Question: '''
<div class="n-marker n-float-left"><svg>some</svg></div>
<div class="n-list-text">Lorem Ipsum</div>
.n-float-left {
float: left;
}
.n-marker {
width: 3rem;
height: 3rem;
}
'''
I have failed to make the marker displace the whole text. I don't need any text to the left of the line. How can I resolve this?
'''
.n-float-left {
float: left;
}
.n-marker {
width: 3rem;
height: 3rem;
}
.n-list-text {}
'''
'''
<div class="n-marker n-float-left"><svg fill="#054B71" xmlns="http://www.w3.org/2000/svg" width="100%" height="100%" viewBox="0 0 102.34 256.49">
<path d="M50.653 1.165c-4.83.223-6.992 3.18-7.479 4.315-.519 1.211-7.615 11.779-7.615 11.779l-4.315 5.707v.258c-.77 1.196-1.826 2.948-2.256 4.239-.692 2.076-.697 2.24-.697 2.24l-.514 2.257 1.044-.863.863-2.938 1.59-4.087c.04 1.236.103 3.606-.03 5.465-.173 2.423-1.908 4.497-1.908 4.497v5.193s-.517.865-2.074 1.21c-1.557.347-2.074.005-.863.697 1.211.692 1.726.515 1.726.515l-1.56 3.285s-5.02 5.19-6.404 6.92c-1.384 1.73-12.626 13.671-12.626 13.671S.783 72.963.783 76.078c0 3.114 3.285 5.89 3.285 5.89s10.565 13.148 11.43 14.186c.865 1.038 1.207 3.986 1.726 7.1.52 3.115 7.268-2.77 7.268-2.77s1.732 1.555 2.77 2.074c1.038.519 2.59-.697 2.59-.697s.354 7.618.18 9.175c-.172 1.557-.702 14.701-.53 25.602.174 10.9-7.085 47.766-7.085 47.766l6.92 1.726s-.874 5.535-.182 11.764c.692 6.229 4.844 25.783 4.844 25.783l.53 8.993-.696.349-.697 2.256.182 2.074s-.87 2.422-.696 4.844c.173 2.423 1.044 4.149 1.044 4.149s.333 3.11 1.545 5.36c1.21 2.249 7.1 3.633 7.1 3.633l3.467-.167-1.559-7.615-.696-2.937s-.349-4.161-.349-8.66c0-4.499-2.243-9.863-2.589-14.535-.346-4.672 1.04-9.335 1.56-14.353.519-5.018 1.211-19.379 1.211-19.379s8.124.509 15.564.682c7.44.173 14.02-.863 14.02-.863s.337 4.853 1.029 8.66c.692 3.806 2.433 7.431 2.952 9.508l3.982 15.927-.53 8.826s-3.09 4.832-2.589 7.086c.346 1.557 2.075 4.496 2.075 4.496l.166 9.872 1.211.68s-.173-8.302 0-9.34c.173-1.039.872-.336 2.256.53 1.384.865 1.735 8.132 1.908 9.689.173 1.557 4.315 1.892 4.315 1.892l11.43-.68-7.1-5.542s-1.212-3.802-1.212-5.36c0-1.557-.696-6.759-.696-7.797 0-1.038-.508-2.94-.682-4.496-.173-1.558-1.559-10.038-1.559-10.038s-.342-30.615-.515-32.173c-.173-1.557-.696-4.678-.696-4.678l2.937-1.045s-2.076-7.611-2.422-9.341c-.346-1.73-1.722-10.728-3.452-21.802s-10.038-39.44-10.038-39.44v-6.056l1.03.166s-.349-4.323-.349-6.919c0-2.595-2.589-12.46-2.589-12.46s-.348-2.768-.348-3.633c0-.865 1.045-3.8 1.045-3.8s4.323 7.611 6.919 6.919c5.391-1.438 8.824-4.334 7.267-20.772-1.864-19.675-4.497-26.465-4.497-26.465l-6.237-1.56c-2.077-.519-7.949-2.77-7.949-2.77l.682-1.908.53-3.633 1.892 2.422-1.378-3.8.515-1.908-.696-2.422s-.513-3.46-1.378-6.056c-.865-2.596-3.294-7.092-5.89-10.553-2.595-3.46-7.09-6.397-12.626-6.57a12.95 12.95 0 0 0-1 0zm19.682 21.802.878 1.726.334 2.256-.863 1.544-.349-4.148v-1.378zm-31.309 2.24-1.559 3.286-2.422 1.56 1.907-3.453 2.074-1.393zm30.628 4.33v4.497l-.348.863-1.393-.681.878-2.09.863-2.588zm-35.988 3.8-.878 2.771-1.544 1.045.863-2.074 1.559-1.741zM34 36.639l.348 1.893-2.24.53 1.892-2.423zm-4.723 26.253a.947.947 0 0 1 .757.394c1.038 1.384 3.8 8.993 3.8 8.993l2.77 7.086 1.56 3.633v4.678l-1.56.349-6.056 6.404s-3.813-5.716-5.89-7.1c-2.075-1.385-5.015-3.983-5.707-5.194-.692-1.21-3.809-4.492-2.77-6.222 1.038-1.73 4.498-7.96 7.267-9.69 2.25-1.406 4.507-3.381 5.829-3.33z"></path>
</svg></div>
<div class="n-list-text">Lorem Ipsum is simply dummy text of the printing and typesetting industry. Lorem Ipsum has been the industry's standard dummy text ever since the 1500s, when an unknown printer took a galley of type and scrambled it to make a type specimen book. It has
survived not only five centuries, but also the leap into electronic typesetting, remaining essentially unchanged. It was popularised in the 1960s with the release of Letraset sheets containing Lorem Ipsum passages, and more recently with desktop publishing
software like Aldus PageMaker including versions of Lorem Ipsum.</div>
'''
<URL>

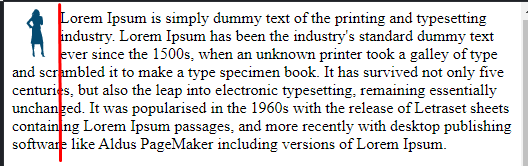
Answer: You can wrap a container element around the whole content which has 'display: flex'. That way the two child elements will remain side by side. You should then also add 'flex-shrink: 0;' to the div that contains the image to keep its defined width (and not shrink):
'''
.container {
display: flex;
}
.n-marker {
width: 3rem;
height: 3rem;
flex-shrink: 0;
}
'''
'''
<div class="container">
<div class="n-marker"><svg fill="#054B71" xmlns="http://www.w3.org/2000/svg" width="100%" height="100%" viewBox="0 0 102.34 256.49">
<path d="M50.653 1.165c-4.83.223-6.992 3.18-7.479 4.315-.519 1.211-7.615 11.779-7.615 11.779l-4.315 5.707v.258c-.77 1.196-1.826 2.948-2.256 4.239-.692 2.076-.697 2.24-.697 2.24l-.514 2.257 1.044-.863.863-2.938 1.59-4.087c.04 1.236.103 3.606-.03 5.465-.173 2.423-1.908 4.497-1.908 4.497v5.193s-.517.865-2.074 1.21c-1.557.347-2.074.005-.863.697 1.211.692 1.726.515 1.726.515l-1.56 3.285s-5.02 5.19-6.404 6.92c-1.384 1.73-12.626 13.671-12.626 13.671S.783 72.963.783 76.078c0 3.114 3.285 5.89 3.285 5.89s10.565 13.148 11.43 14.186c.865 1.038 1.207 3.986 1.726 7.1.52 3.115 7.268-2.77 7.268-2.77s1.732 1.555 2.77 2.074c1.038.519 2.59-.697 2.59-.697s.354 7.618.18 9.175c-.172 1.557-.702 14.701-.53 25.602.174 10.9-7.085 47.766-7.085 47.766l6.92 1.726s-.874 5.535-.182 11.764c.692 6.229 4.844 25.783 4.844 25.783l.53 8.993-.696.349-.697 2.256.182 2.074s-.87 2.422-.696 4.844c.173 2.423 1.044 4.149 1.044 4.149s.333 3.11 1.545 5.36c1.21 2.249 7.1 3.633 7.1 3.633l3.467-.167-1.559-7.615-.696-2.937s-.349-4.161-.349-8.66c0-4.499-2.243-9.863-2.589-14.535-.346-4.672 1.04-9.335 1.56-14.353.519-5.018 1.211-19.379 1.211-19.379s8.124.509 15.564.682c7.44.173 14.02-.863 14.02-.863s.337 4.853 1.029 8.66c.692 3.806 2.433 7.431 2.952 9.508l3.982 15.927-.53 8.826s-3.09 4.832-2.589 7.086c.346 1.557 2.075 4.496 2.075 4.496l.166 9.872 1.211.68s-.173-8.302 0-9.34c.173-1.039.872-.336 2.256.53 1.384.865 1.735 8.132 1.908 9.689.173 1.557 4.315 1.892 4.315 1.892l11.43-.68-7.1-5.542s-1.212-3.802-1.212-5.36c0-1.557-.696-6.759-.696-7.797 0-1.038-.508-2.94-.682-4.496-.173-1.558-1.559-10.038-1.559-10.038s-.342-30.615-.515-32.173c-.173-1.557-.696-4.678-.696-4.678l2.937-1.045s-2.076-7.611-2.422-9.341c-.346-1.73-1.722-10.728-3.452-21.802s-10.038-39.44-10.038-39.44v-6.056l1.03.166s-.349-4.323-.349-6.919c0-2.595-2.589-12.46-2.589-12.46s-.348-2.768-.348-3.633c0-.865 1.045-3.8 1.045-3.8s4.323 7.611 6.919 6.919c5.391-1.438 8.824-4.334 7.267-20.772-1.864-19.675-4.497-26.465-4.497-26.465l-6.237-1.56c-2.077-.519-7.949-2.77-7.949-2.77l.682-1.908.53-3.633 1.892 2.422-1.378-3.8.515-1.908-.696-2.422s-.513-3.46-1.378-6.056c-.865-2.596-3.294-7.092-5.89-10.553-2.595-3.46-7.09-6.397-12.626-6.57a12.95 12.95 0 0 0-1 0zm19.682 21.802.878 1.726.334 2.256-.863 1.544-.349-4.148v-1.378zm-31.309 2.24-1.559 3.286-2.422 1.56 1.907-3.453 2.074-1.393zm30.628 4.33v4.497l-.348.863-1.393-.681.878-2.09.863-2.588zm-35.988 3.8-.878 2.771-1.544 1.045.863-2.074 1.559-1.741zM34 36.639l.348 1.893-2.24.53 1.892-2.423zm-4.723 26.253a.947.947 0 0 1 .757.394c1.038 1.384 3.8 8.993 3.8 8.993l2.77 7.086 1.56 3.633v4.678l-1.56.349-6.056 6.404s-3.813-5.716-5.89-7.1c-2.075-1.385-5.015-3.983-5.707-5.194-.692-1.21-3.809-4.492-2.77-6.222 1.038-1.73 4.498-7.96 7.267-9.69 2.25-1.406 4.507-3.381 5.829-3.33z"></path>
</svg></div>
<div class="n-list-text">Lorem Ipsum is simply dummy text of the printing and typesetting industry. Lorem Ipsum has been the industry's standard dummy text ever since the 1500s, when an unknown printer took a galley of type and scrambled it to make a type specimen book. It
has survived not only five centuries, but also the leap into electronic typesetting, remaining essentially unchanged. It was popularised in the 1960s with the release of Letraset sheets containing Lorem Ipsum passages, and more recently with desktop
publishing software like Aldus PageMaker including versions of Lorem Ipsum.</div>
</div>
'''